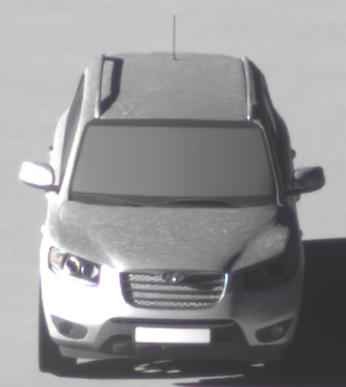
Make: Hyundai
Model: Santa Fe 2.4
Detailed model: Santa Fe (CM)
Model produced from: 2010/01
Model produced until: 2012/09
Doors: 5
Color: white
Road condition: dry road
Daytime: morning or afternoon
Contrast: high contrast